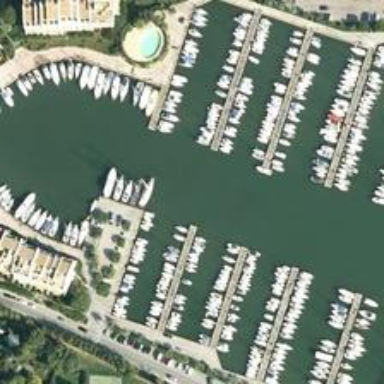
Many types of boats are close to the port .